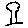
Label: tree